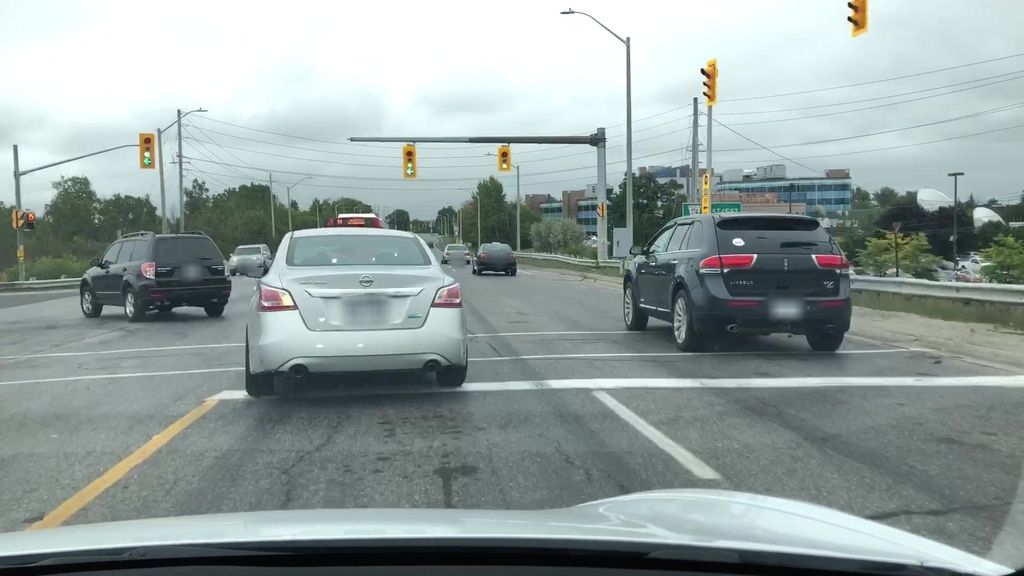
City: ottawa-gatineau